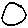
Label: circle